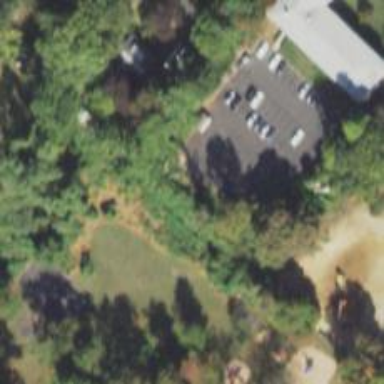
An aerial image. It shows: Parking area.